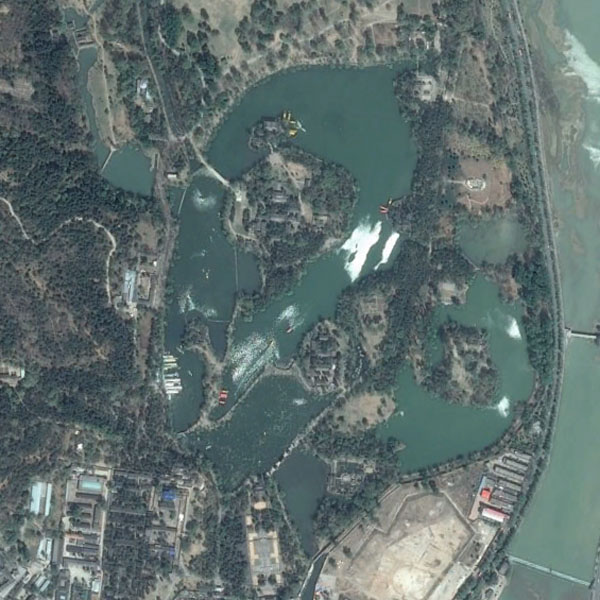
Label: Park